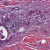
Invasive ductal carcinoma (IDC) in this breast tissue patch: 0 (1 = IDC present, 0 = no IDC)